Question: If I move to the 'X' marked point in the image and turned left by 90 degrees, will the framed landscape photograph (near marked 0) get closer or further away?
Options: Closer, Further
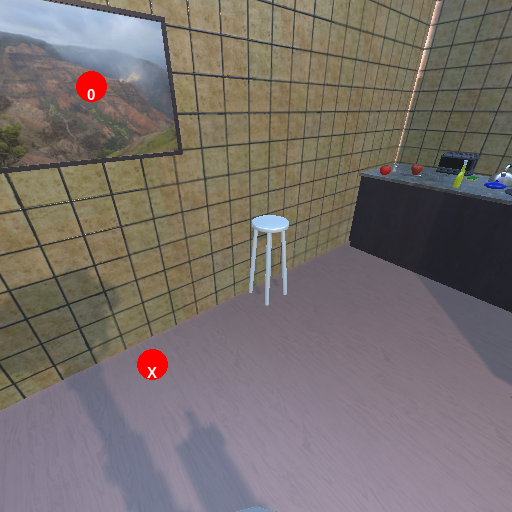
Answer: Closer